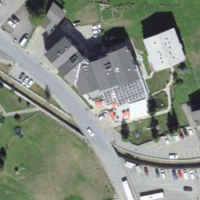
EUNIS habitat code: 54
Species observed at this site:
Turdus pilaris
Cinclus cinclus
Nucifraga caryocatactes
Noccaea caerulescens
Alnus alnobetula
Ptyonoprogne rupestris
Periparus ater